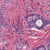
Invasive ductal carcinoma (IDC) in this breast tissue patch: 0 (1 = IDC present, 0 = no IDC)